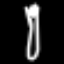
Label: fork